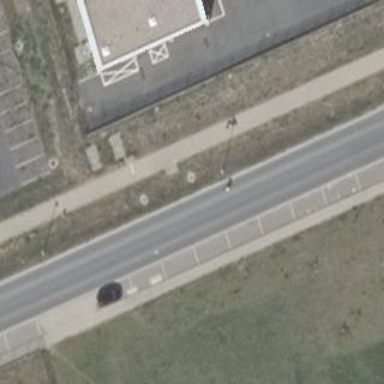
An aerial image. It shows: Street-side parking area with parallel orientation. The surface is made of paving stones.